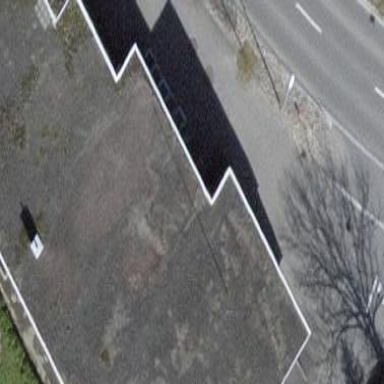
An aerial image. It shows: Warehouse with flat roof.